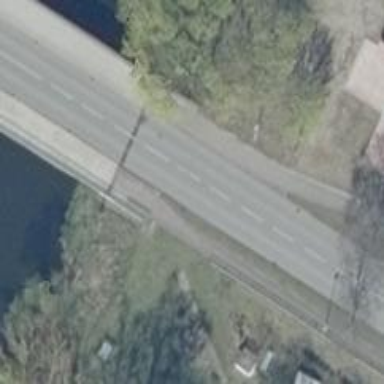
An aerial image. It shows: Secondary road with asphalt surface and bridge. The road has sidewalks on both sides and cycle track.